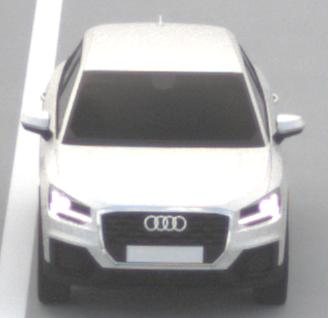
Make: Audi
Model: Q2
Model produced from: 2016
Model produced until: 2020
Doors: 5
Color: white
Road condition: dry road
Daytime: midday
Contrast: low contrast